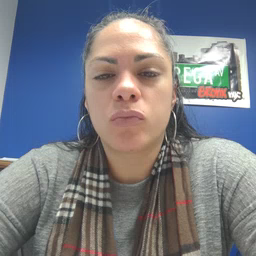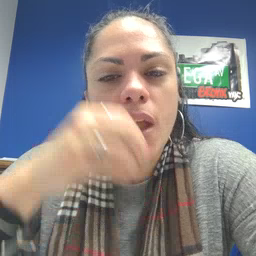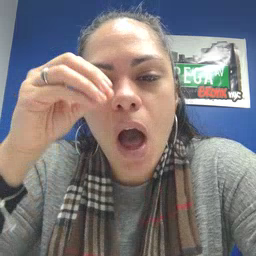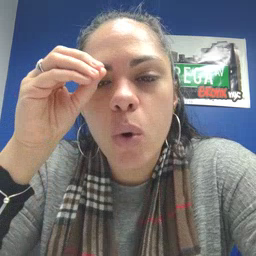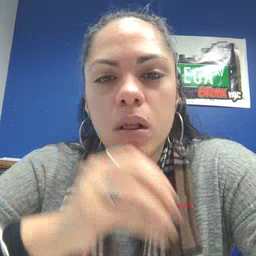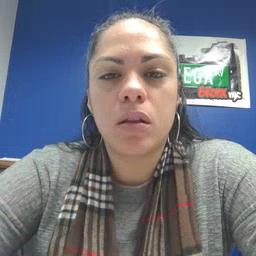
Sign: owl